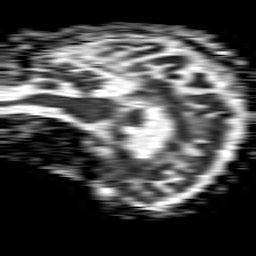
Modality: ADC
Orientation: sagittal
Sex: female
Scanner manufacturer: philips
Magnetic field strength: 1.5 T
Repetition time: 4.6 s
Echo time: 0.08631 s